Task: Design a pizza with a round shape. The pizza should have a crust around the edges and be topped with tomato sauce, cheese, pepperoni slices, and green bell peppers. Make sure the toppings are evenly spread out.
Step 661:
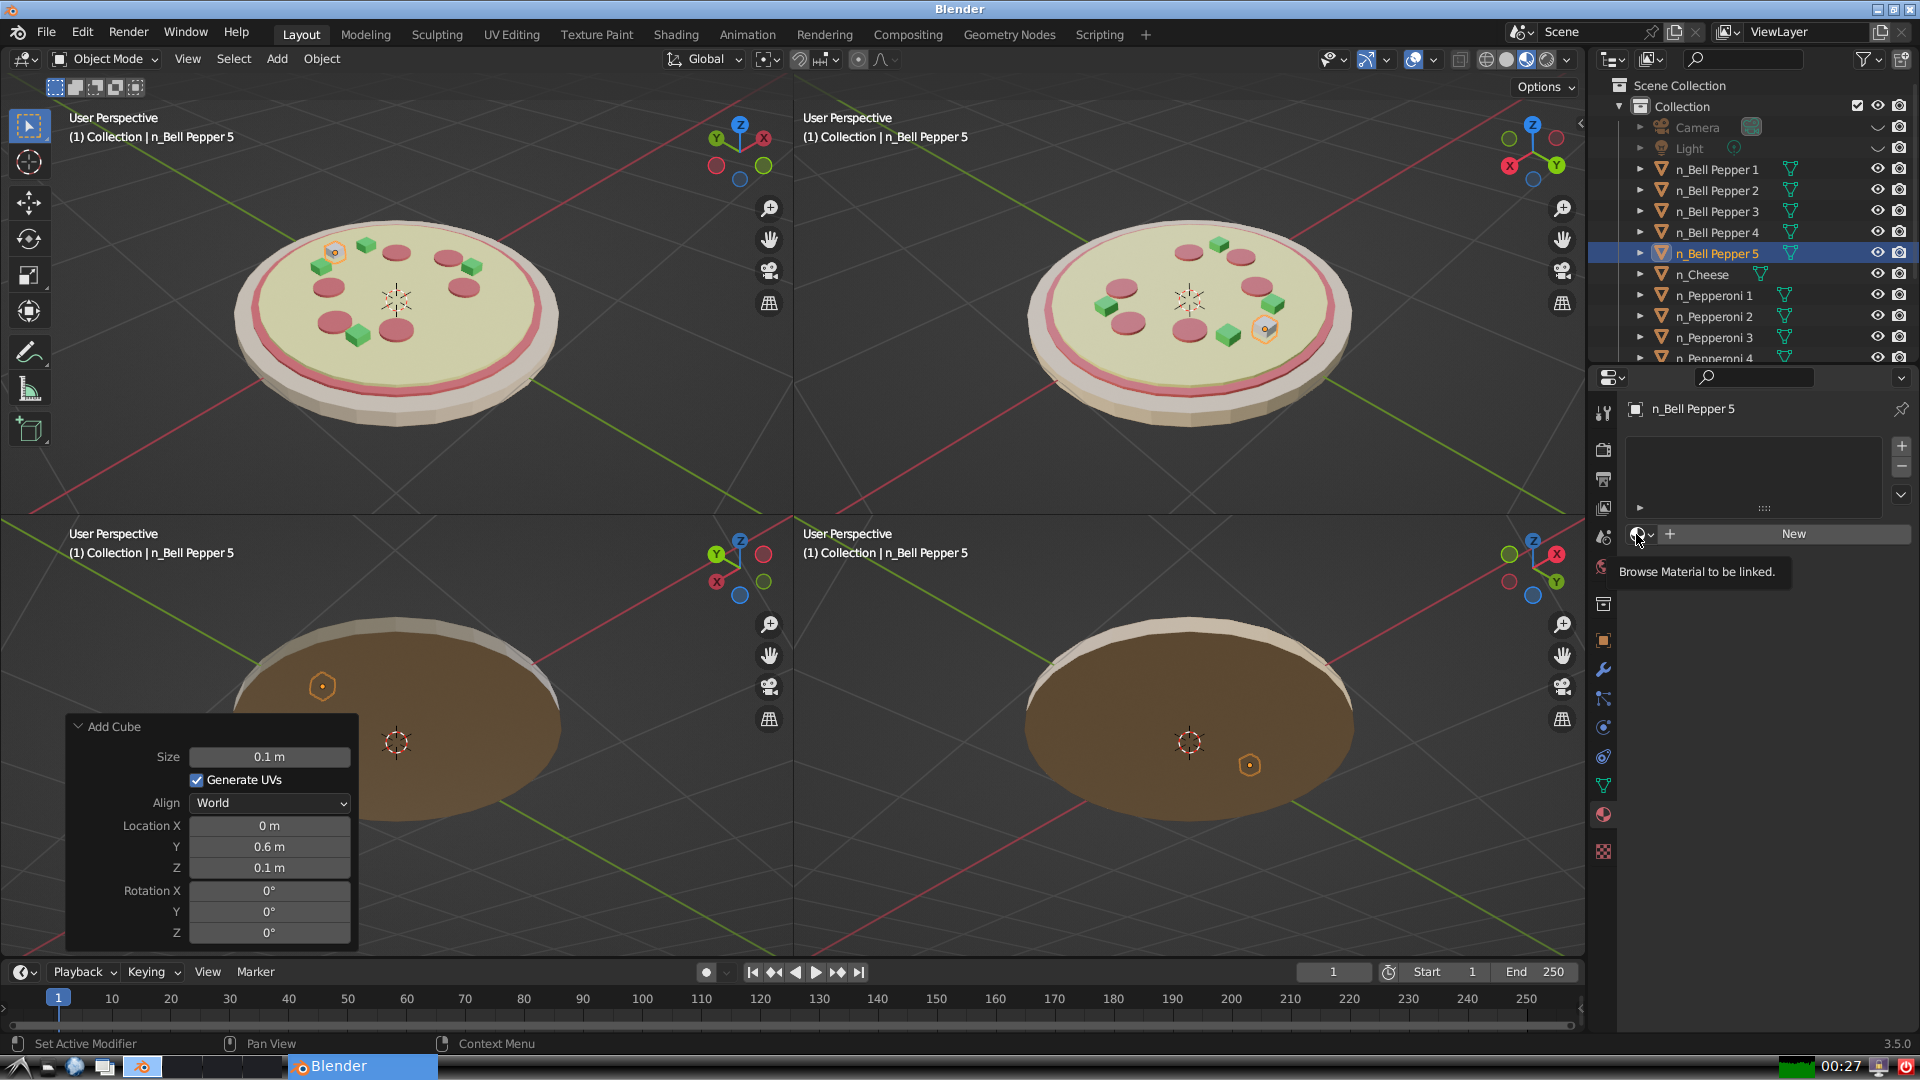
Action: click: no